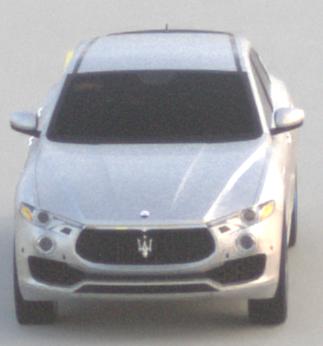
Make: Maserati
Model: Levante GT Hybrid
Detailed model: Levante
Model produced from: 2021/07
Model produced until: 2022/10
Doors: 4
Color: white
Road condition: dry road
Daytime: sunrise or sunset
Contrast: low contrast